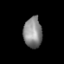
Tissue: lung
Cell type: Epithelial cells
Senescence score: 0.1986
Nuclear area (px): 560
Mean DAPI intensity: 135.038